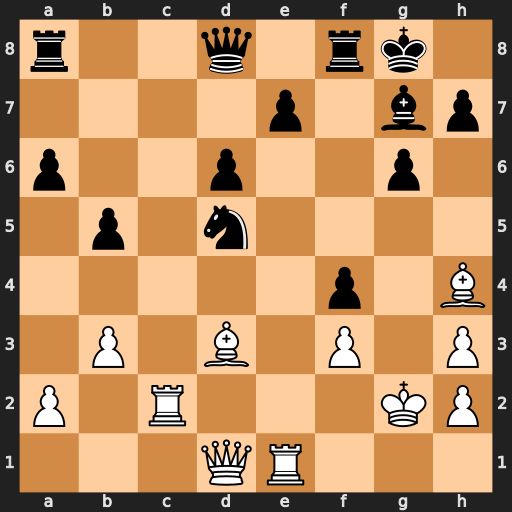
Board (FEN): r2q1rk1/4p1bp/p2p2p1/1p1n4/5p1B/1P1B1P1P/P1R3KP/3QR3
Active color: w
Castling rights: -
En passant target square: -
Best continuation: Bc4 bxc4 Qxd5+ Kh8 Bxe7